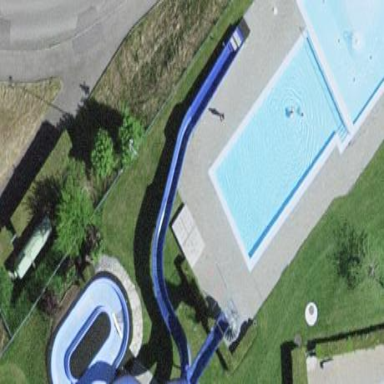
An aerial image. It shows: Swimming pool located in leisure land.